Interaction volume radius: 5 \u00c5
Interaction volume height: 15 \u00c5
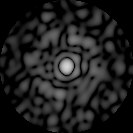
Disorder parameter: 0.799